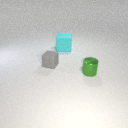
large cyan rubber cube to the right of small gray rubber cube